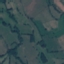
Land use / land cover: Pasture